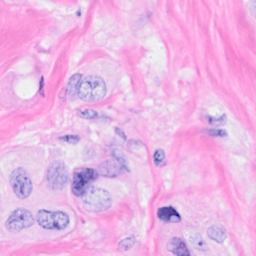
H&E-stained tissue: Breast